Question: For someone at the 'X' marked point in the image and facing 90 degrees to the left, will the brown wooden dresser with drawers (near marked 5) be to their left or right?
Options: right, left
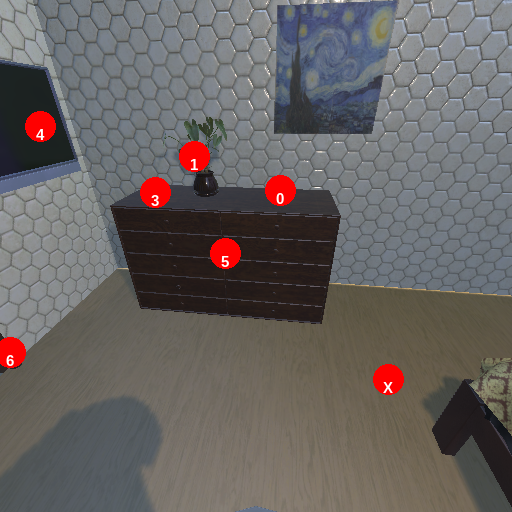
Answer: right